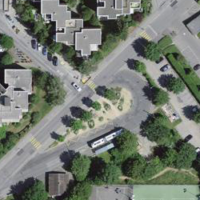
EUNIS habitat code: 55
Species observed at this site:
Certhia brachydactyla
Corvus corone
Cyanistes caeruleus
Turdus philomelos
Troglodytes troglodytes
Dendrocopos major
Prunella modularis
Fringilla coelebs
Passer domesticus
Buteo buteo
Sylvia atricapilla
Turdus merula
Columba palumbus
Phylloscopus collybita
Poecile palustris
Carpinus betulus
Parus major
Erithacus rubecula
Milvus migrans
Milvus milvus
Pica pica
Sitta europaea
Garrulus glandarius
Columba livia